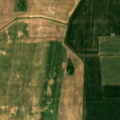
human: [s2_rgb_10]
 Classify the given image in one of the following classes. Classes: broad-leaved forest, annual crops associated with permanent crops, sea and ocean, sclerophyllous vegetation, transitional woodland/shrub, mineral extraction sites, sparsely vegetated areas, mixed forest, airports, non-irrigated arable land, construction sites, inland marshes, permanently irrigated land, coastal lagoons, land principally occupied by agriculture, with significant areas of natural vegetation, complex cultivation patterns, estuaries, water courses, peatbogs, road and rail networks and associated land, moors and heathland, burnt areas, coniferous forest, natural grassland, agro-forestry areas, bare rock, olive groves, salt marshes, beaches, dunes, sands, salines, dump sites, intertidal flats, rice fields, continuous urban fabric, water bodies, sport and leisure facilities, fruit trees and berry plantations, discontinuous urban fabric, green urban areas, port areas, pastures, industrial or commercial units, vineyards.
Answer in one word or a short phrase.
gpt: non-irrigated arable land